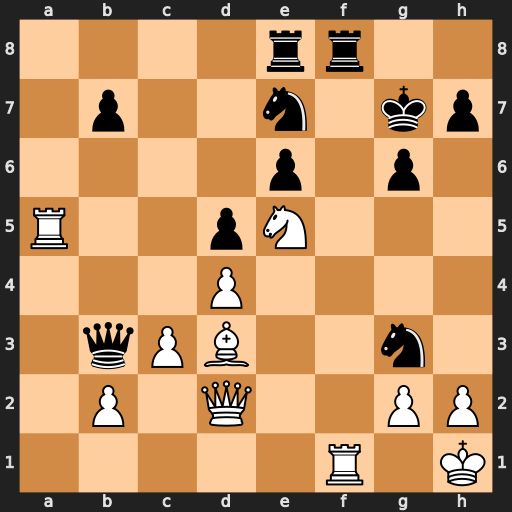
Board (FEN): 4rr2/1p2n1kp/4p1p1/R2pN3/3P4/1qPB2n1/1P1Q2PP/5R1K
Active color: w
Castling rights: -
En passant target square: -
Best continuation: hxg3 Rxf1+ Bxf1